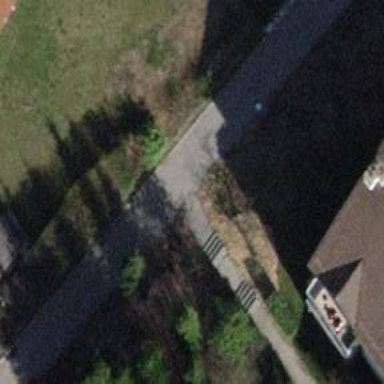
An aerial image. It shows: Set of steps on the road.